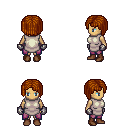
a pixel art fantasy rpg character, female body template, human, tanned skin, white tunic, magenta pants, brunette pageboy hairstyle, metal gloves, brown shoes, four views (front, back, left, right), 2x2 character sprite sheet, small pixel art, hard edges, no anti-aliasing